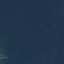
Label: SeaLake